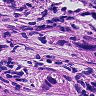
Metastatic tissue present: yes